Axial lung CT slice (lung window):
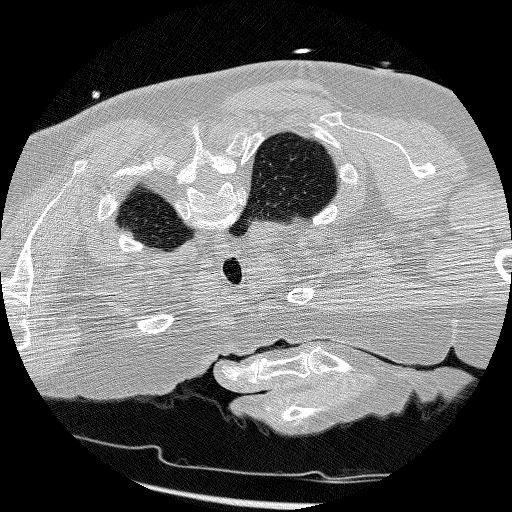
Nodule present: no